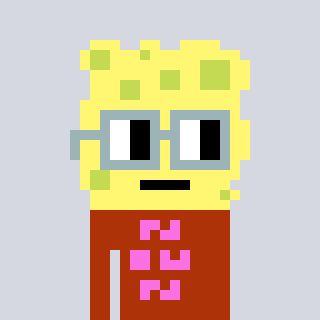
a pixel art character with square dark gray glasses, a sponge-shaped head and a hotbrown-colored body on a cool background